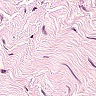
Metastatic tissue present: no